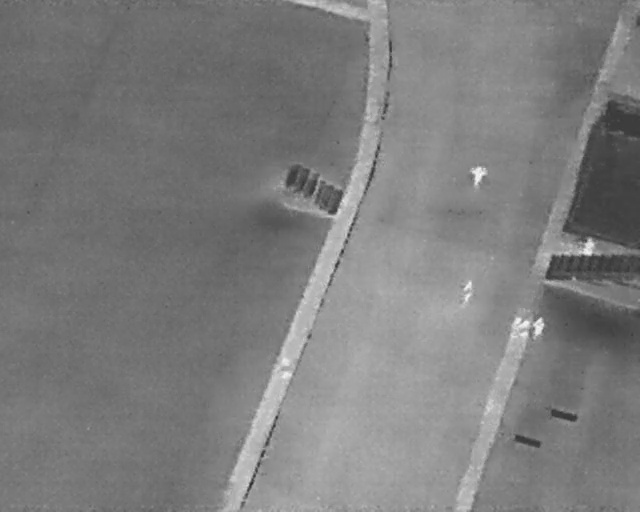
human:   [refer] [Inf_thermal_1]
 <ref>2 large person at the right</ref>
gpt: <box>[[72, 32, 76, 35, 7], [82, 62, 86, 65, 15]]</box>

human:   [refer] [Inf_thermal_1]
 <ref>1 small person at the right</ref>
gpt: <box>[[78, 62, 82, 64, 11]]</box>

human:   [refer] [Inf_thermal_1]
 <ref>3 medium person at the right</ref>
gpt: <box>[[71, 55, 74, 57, 9], [90, 46, 93, 48, 8], [80, 63, 83, 65, 15]]</box>